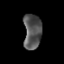
Tissue: lung
Cell type: Epithelial cells
Senescence score: 0.2328
Nuclear area (px): 619
Mean DAPI intensity: 84.729